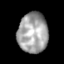
Tissue: skin
Cell type: Epithelial cells
Senescence score: 0.248
Nuclear area (px): 1179
Mean DAPI intensity: 163.129